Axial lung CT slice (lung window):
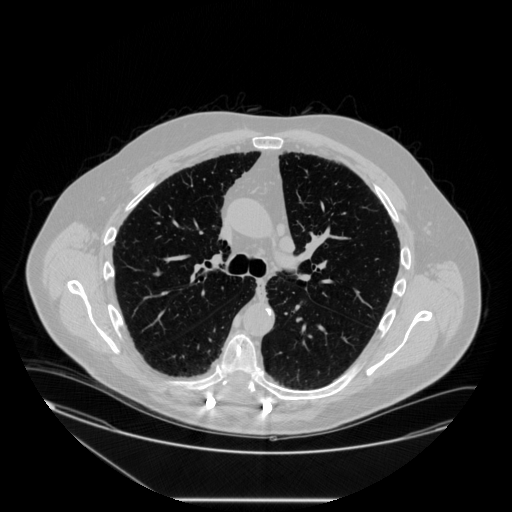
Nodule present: no